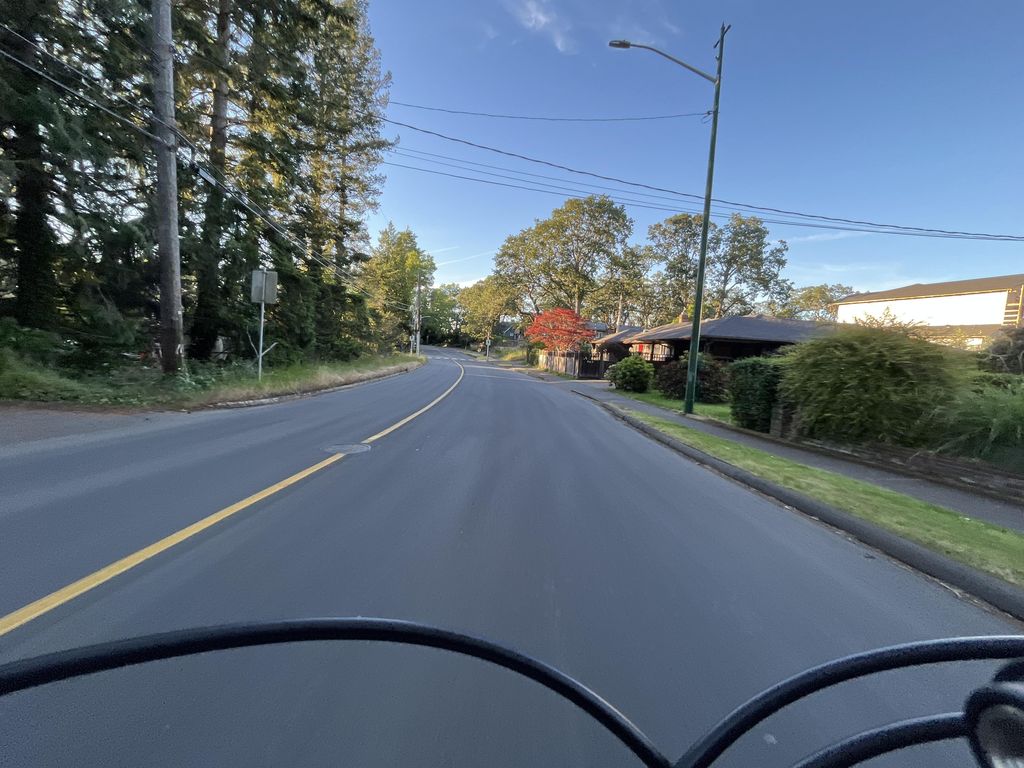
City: victoria